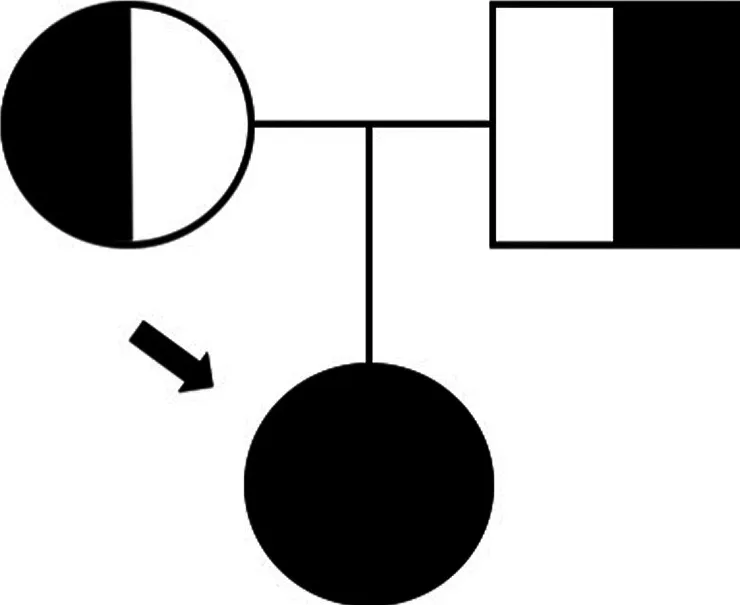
Family tree.
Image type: pathology (gram)